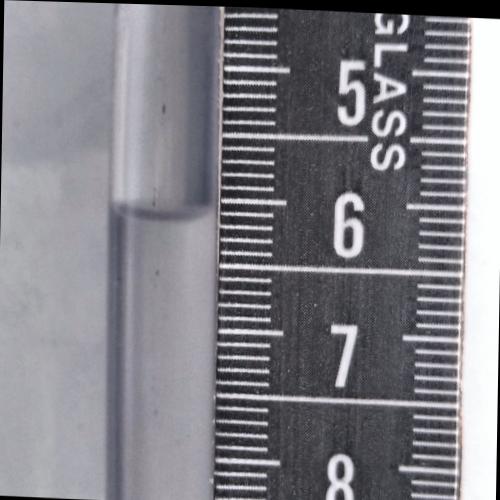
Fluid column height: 6.1 cm